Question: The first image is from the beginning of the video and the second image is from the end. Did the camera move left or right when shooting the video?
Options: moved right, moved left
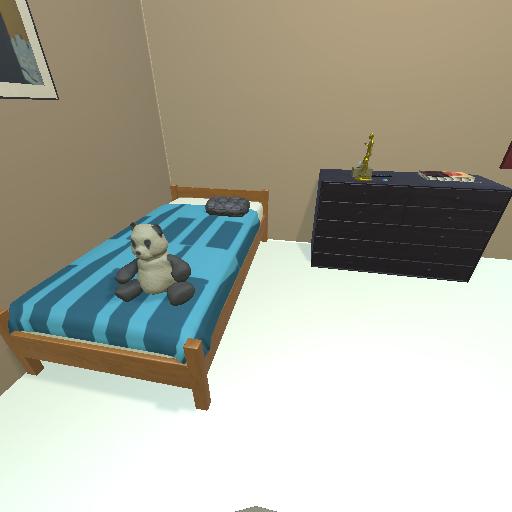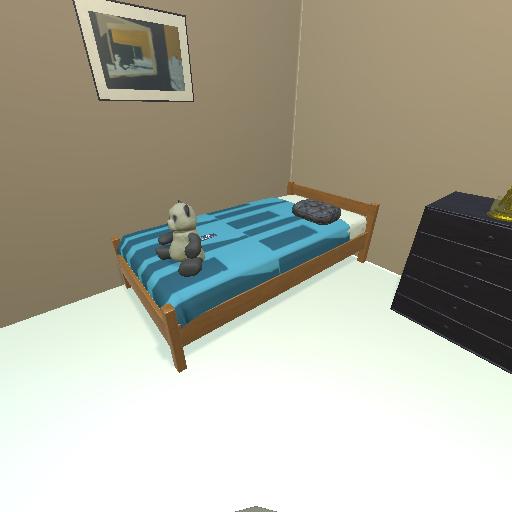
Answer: moved right